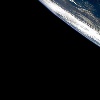
Label: space